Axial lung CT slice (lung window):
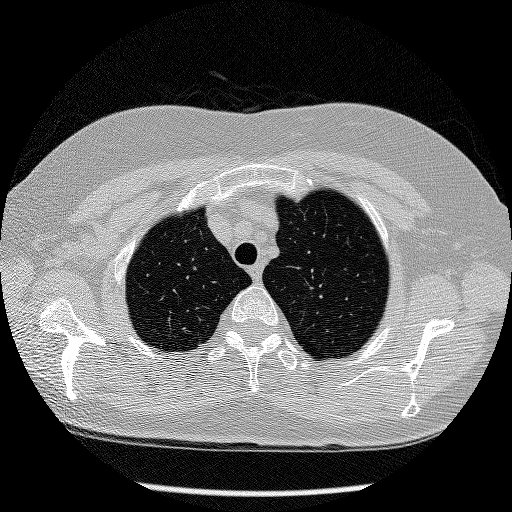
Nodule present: no